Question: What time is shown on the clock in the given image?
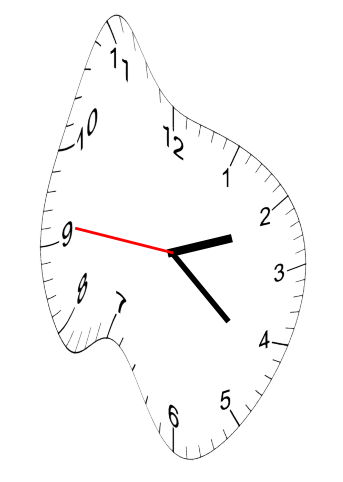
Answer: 02:21:46